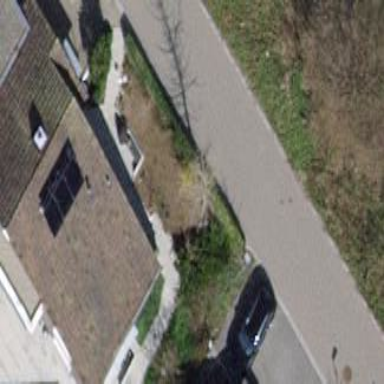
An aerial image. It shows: Detached building.